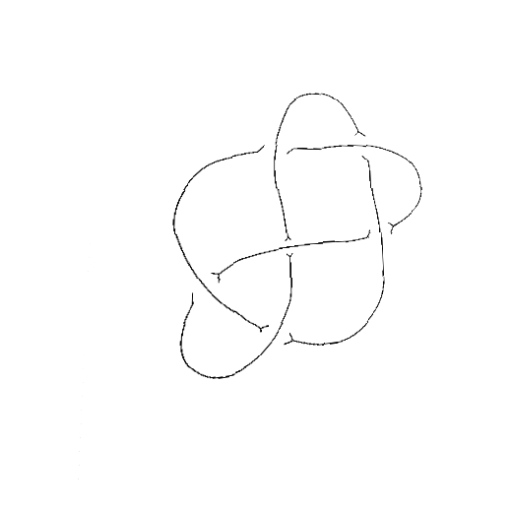
Crossing number: 6